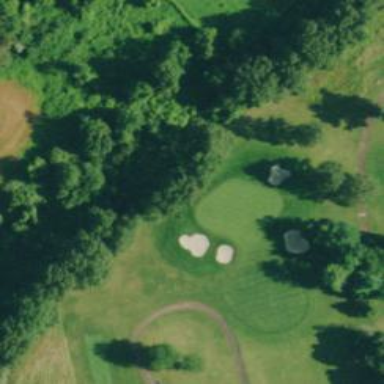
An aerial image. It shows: Golf hole.